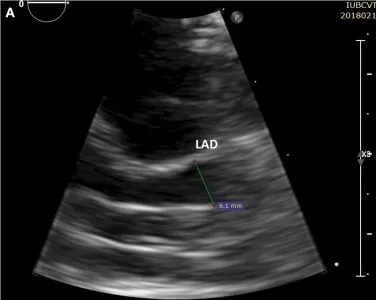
(A) Cross-sectional view at the level of the great arteries: left anterior descending (LAD) with an aneurysm (diameter > 6 mm, Z score + 16.45).
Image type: radiology (ultrasound)